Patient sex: M
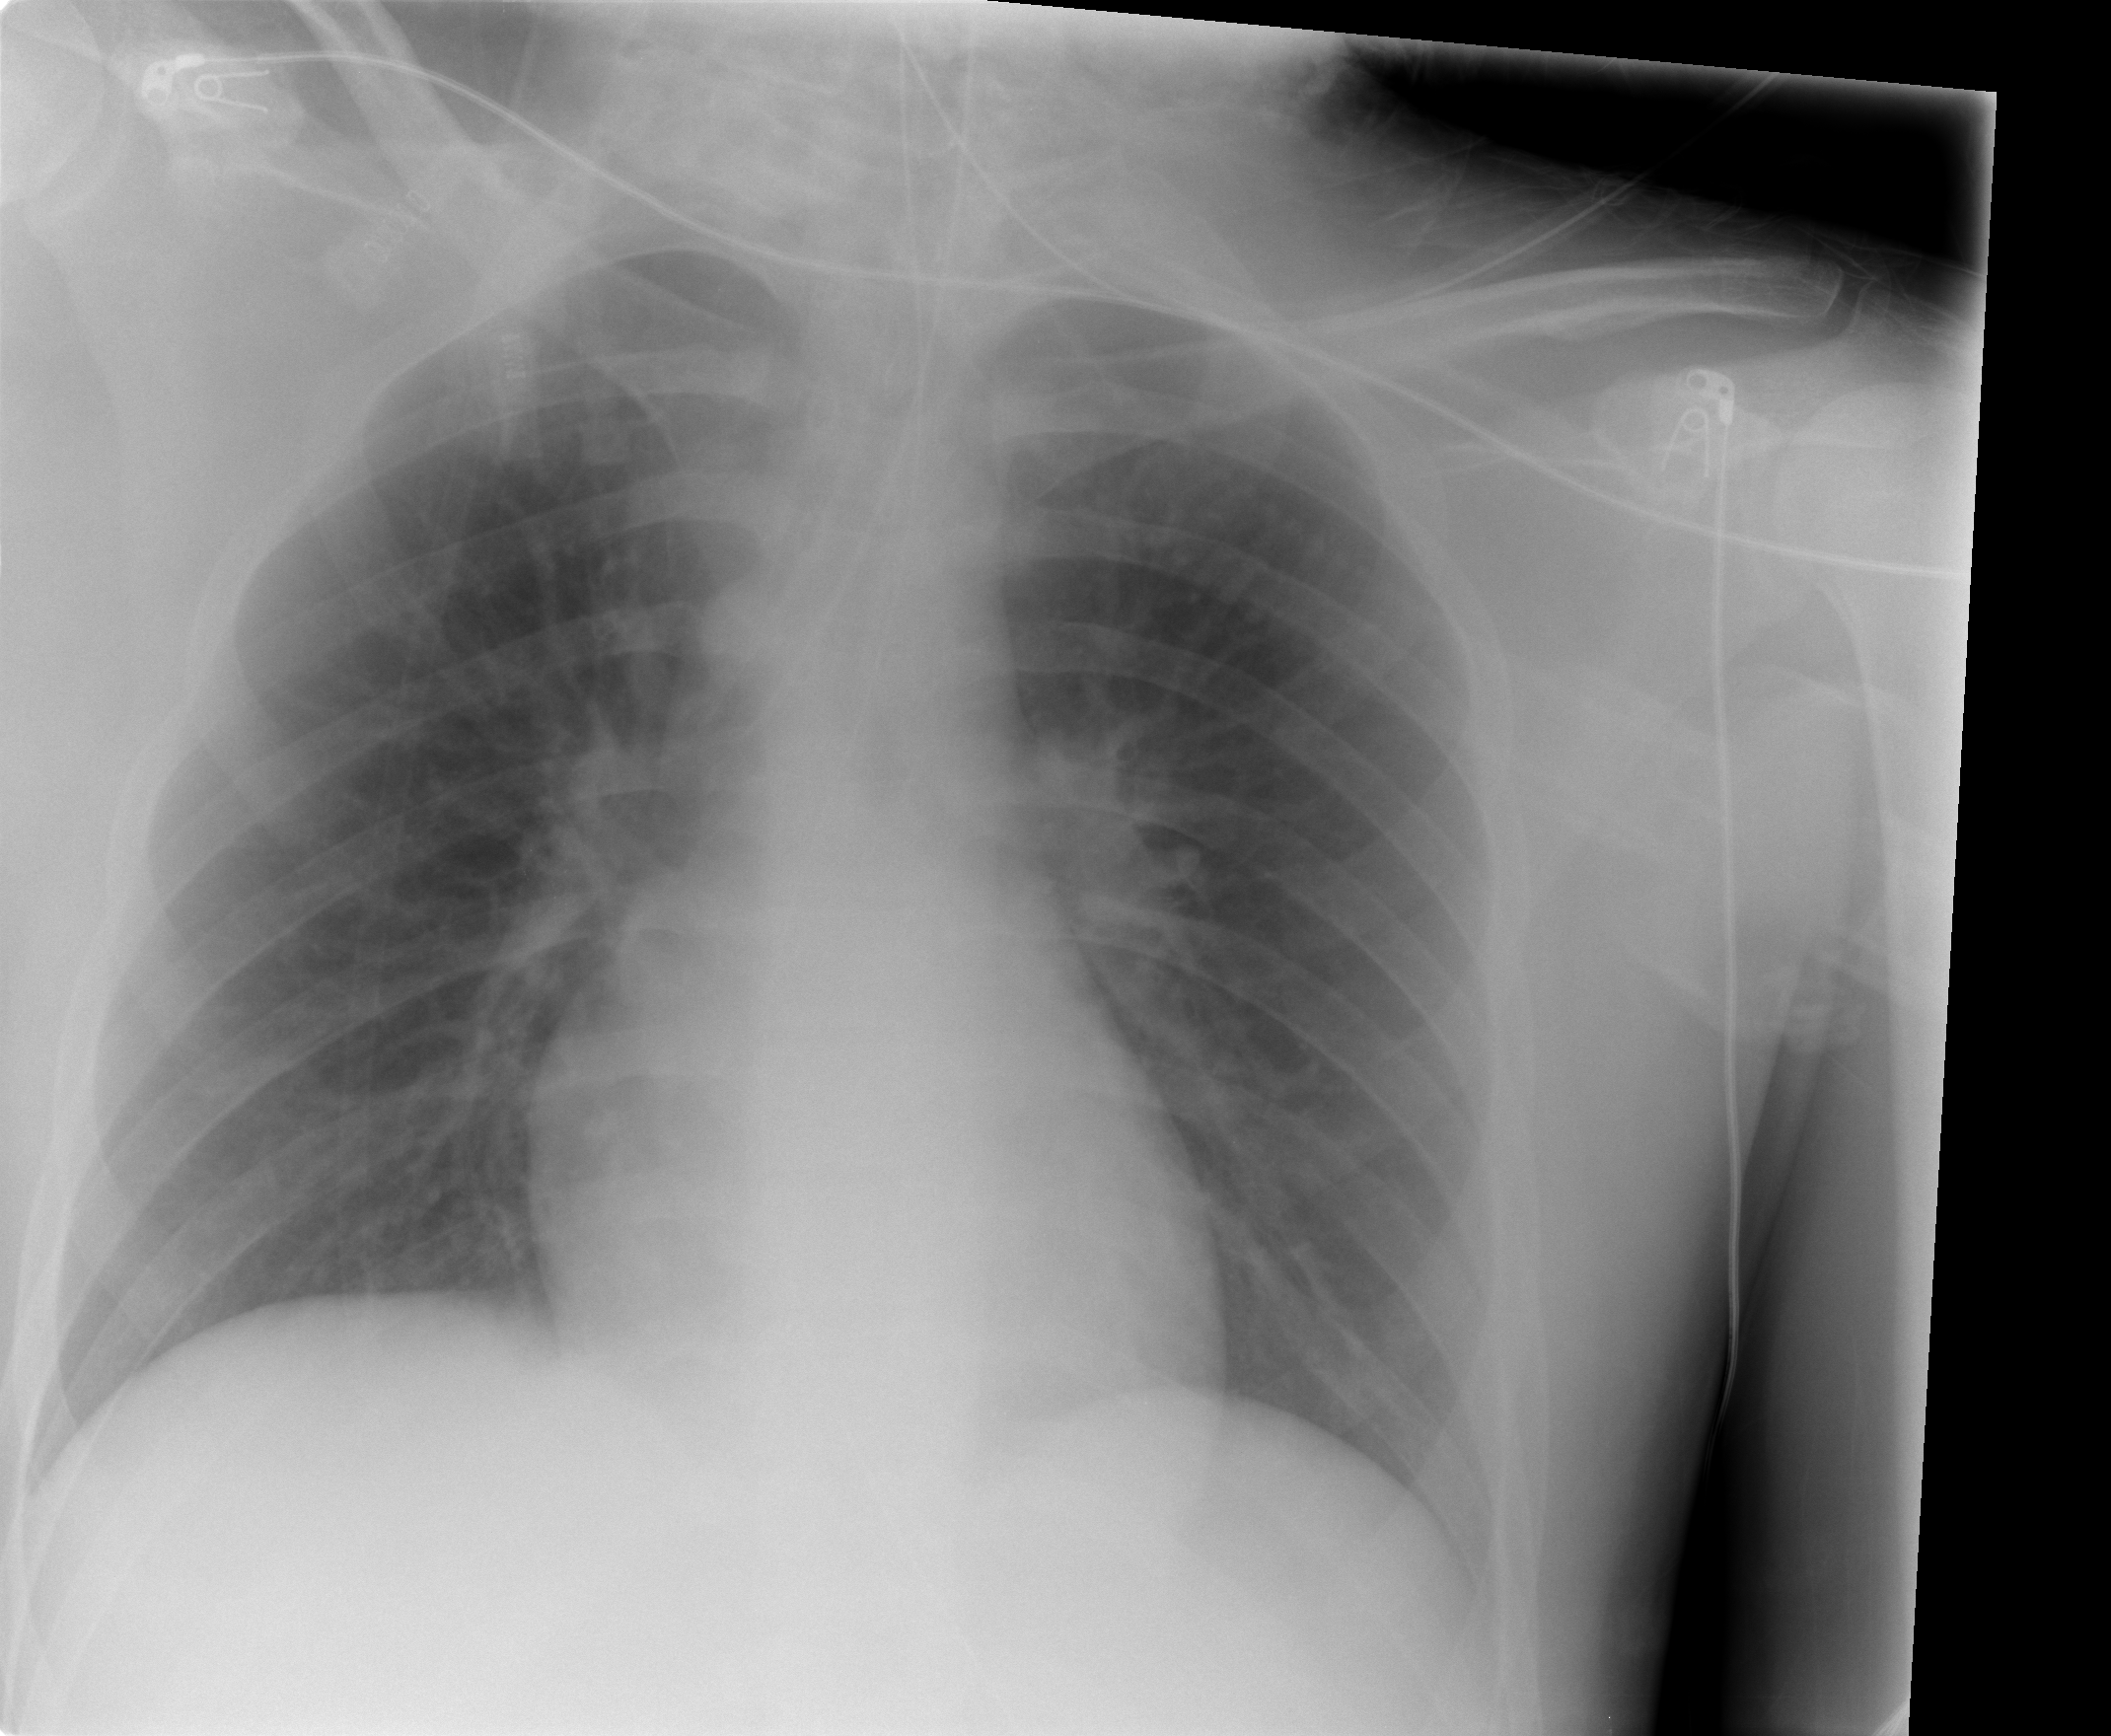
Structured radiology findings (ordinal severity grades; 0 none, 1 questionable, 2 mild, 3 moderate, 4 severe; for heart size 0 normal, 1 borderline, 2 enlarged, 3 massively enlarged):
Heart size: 0
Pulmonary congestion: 0
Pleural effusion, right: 0
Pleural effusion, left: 0
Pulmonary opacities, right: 0
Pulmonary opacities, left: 0
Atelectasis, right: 0
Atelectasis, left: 2